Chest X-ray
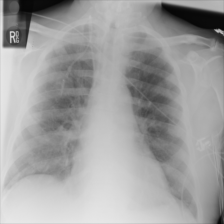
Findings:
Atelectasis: negative
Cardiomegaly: negative
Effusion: negative
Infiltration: negative
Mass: negative
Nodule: negative
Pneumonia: negative
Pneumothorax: negative
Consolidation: negative
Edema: negative
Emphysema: negative
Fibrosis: negative
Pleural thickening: negative
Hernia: negative